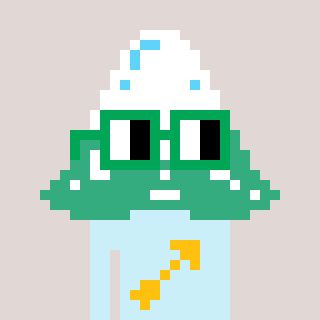
a pixel art character with square green glasses, a snowy mountain-shaped head and a cold-colored body on a warm background